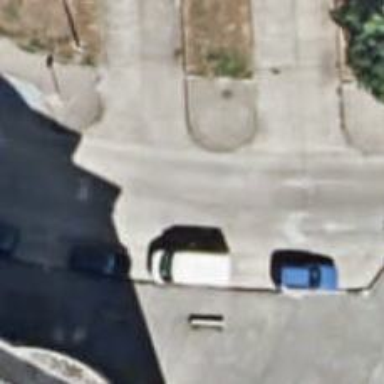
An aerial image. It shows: Residential road with paved surface. There are sidewalks on both sides and parallel parking lanes on the right side.